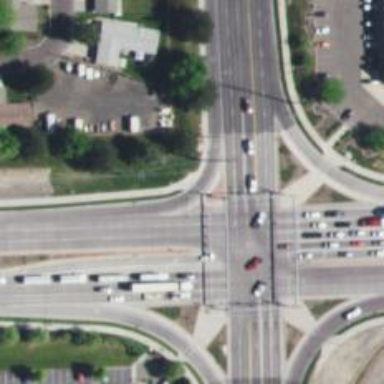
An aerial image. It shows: Trunk link highway.